Question: I'm making something like social network using Firebase and I have a problem I cant handle myself. I want to dynamic filter data using FireBaseRecycler View. I'm having something like this:

So, I want to getText from EditText and list by names. I tried something like this:
'''
final Query queryRef = mUsersDatabase.orderByChild("name");
FirebaseRecyclerAdapter<Users, UsersActivity.UsersViewHolder> firebaseRecyclerAdapter = new FirebaseRecyclerAdapter<Users, UsersActivity.UsersViewHolder>(
Users.class,
R.layout.users_single_layout,
UsersActivity.UsersViewHolder.class,
mUsersDatabase.orderByChild("Users").equalTo(string)
)
'''
And passing string from EditText
'''
editText.addTextChangedListener(new TextWatcher() {
@Override
public void onTextChanged(CharSequence arg0, int arg1, int arg2, int arg3) {}
@Override
public void beforeTextChanged(CharSequence arg0, int arg1, int arg2, int arg3) {}
@Override
public void afterTextChanged(Editable arg0) {
string = editText.getText().toString();
}
});
'''
But what with:
'''
mUsersList.setAdapter(firebaseRecyclerAdapter);
container.addView(view);
return view;
'''
When I put two first lanes (setAdapter and addView) application crashes and at all I have return view all time I edit EditText. What is more it seems to be very dumb and ridicoulous option, but actually I've brain lag. Someone knows a solution?
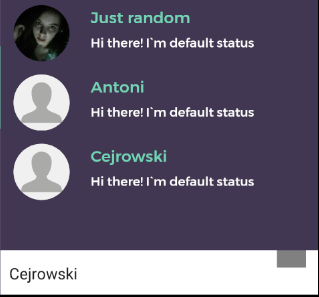
Answer: try this code
'''
editText.addTextChangedListener(new TextWatcher() {
@Override
public void beforeTextChanged(CharSequence s, int start, int count, int after) {
}
@Override
public void onTextChanged(CharSequence query, int start, int before, int count) {
query = query.toString().trim().toLowerCase();
final ArrayList<DataModel> filteredList = new ArrayList<>();
final CharSequence finalQuery = query;
new Thread(new Runnable() {
@Override
public void run() {
// Clear the filter list
filteredList.clear();
// If there is no search value, then add all original list items to filter list
if (TextUtils.isEmpty(finalQuery)) {
filteredList.addAll(cities);
} else {
// Iterate in the original List and add it to filter list...
for (DataModel item : cities) {
if (item.getCity_name().toLowerCase().contains(finalQuery.toString().toLowerCase())
) {
// Adding Matched items
filteredList.add(item);
}
}
}
// Set on UI Thread
((Activity) context).runOnUiThread(new Runnable() {
@Override
public void run() {
// Notify the List that the DataSet has changed...
adapter = new SearchCityAdapter(SearchCityClass.this, filteredList);
recyclerSearchCity.setAdapter(adapter);
}
});
}
}).start();
}
@Override
public void afterTextChanged(Editable s) {
}
});
'''